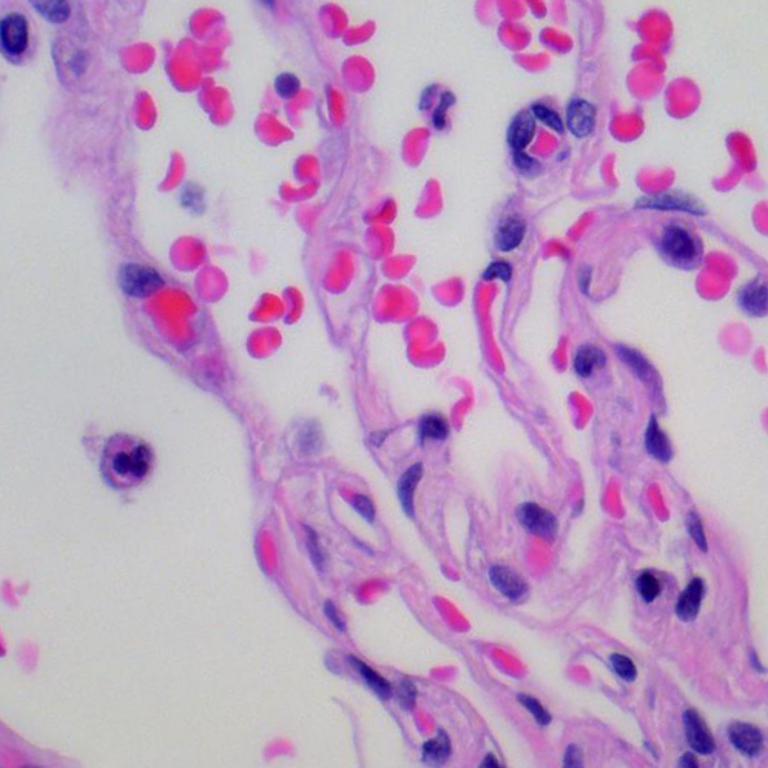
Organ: lung
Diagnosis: benign